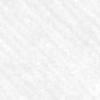
Label: no_change